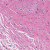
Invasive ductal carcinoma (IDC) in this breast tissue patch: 0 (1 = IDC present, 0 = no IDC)